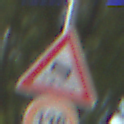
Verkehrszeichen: SchleuderOderRutschgefahr
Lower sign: Geschwindigkeit120
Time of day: MorningAfternoon
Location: Outdoor (Nature)
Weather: PartlyCloudy
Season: NotSpecified
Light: Natural